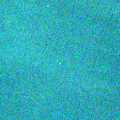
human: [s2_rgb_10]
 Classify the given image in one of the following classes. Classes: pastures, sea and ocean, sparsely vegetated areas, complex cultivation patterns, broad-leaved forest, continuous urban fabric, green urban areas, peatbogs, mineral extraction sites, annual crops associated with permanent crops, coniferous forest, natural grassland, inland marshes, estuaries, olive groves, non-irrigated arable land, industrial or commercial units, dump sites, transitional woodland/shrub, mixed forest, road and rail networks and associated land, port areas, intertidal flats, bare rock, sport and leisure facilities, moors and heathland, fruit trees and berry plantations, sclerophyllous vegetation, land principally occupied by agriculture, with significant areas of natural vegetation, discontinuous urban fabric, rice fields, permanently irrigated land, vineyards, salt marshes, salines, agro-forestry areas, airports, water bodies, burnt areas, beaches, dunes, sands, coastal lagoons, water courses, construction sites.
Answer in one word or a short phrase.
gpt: sea and ocean